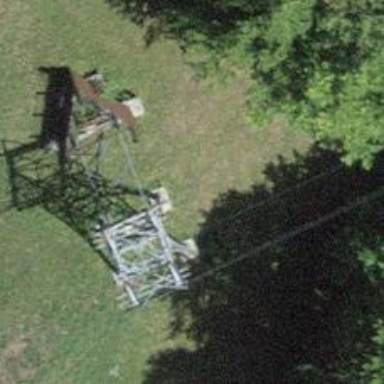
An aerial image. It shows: Cable car.